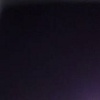
Label: space